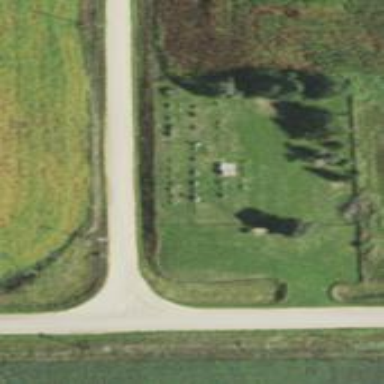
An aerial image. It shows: Cemetery.